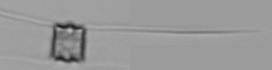
Label: Chaetoceros_didymus